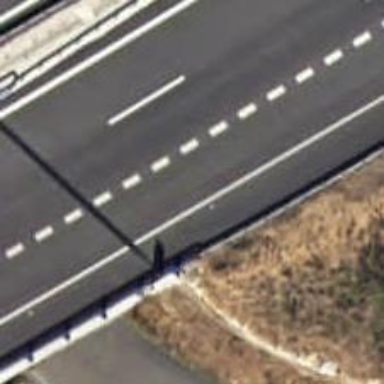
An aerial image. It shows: Motorway link.